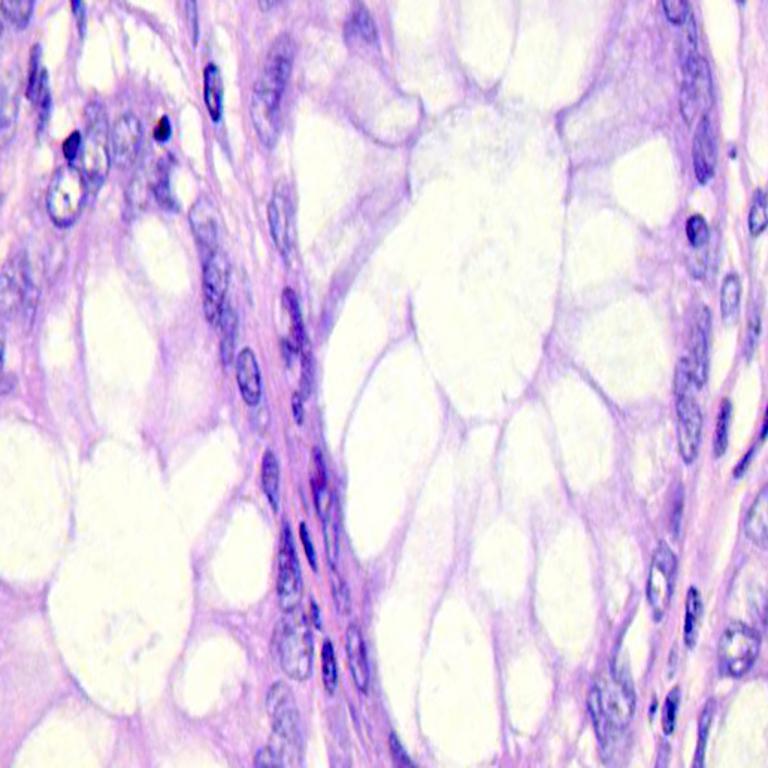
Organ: colon
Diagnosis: benign